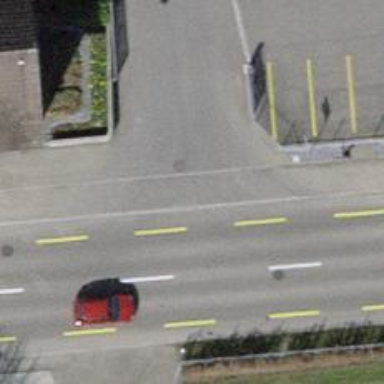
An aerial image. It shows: Crossing road.